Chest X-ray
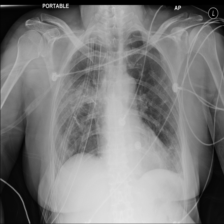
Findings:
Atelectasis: negative
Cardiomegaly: negative
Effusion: negative
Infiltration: negative
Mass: negative
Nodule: negative
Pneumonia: negative
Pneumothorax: negative
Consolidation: negative
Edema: negative
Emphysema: negative
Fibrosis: negative
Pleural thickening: negative
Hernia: negative